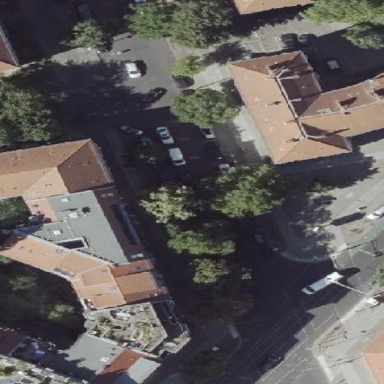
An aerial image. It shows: Street-side parallel parking available at this location.